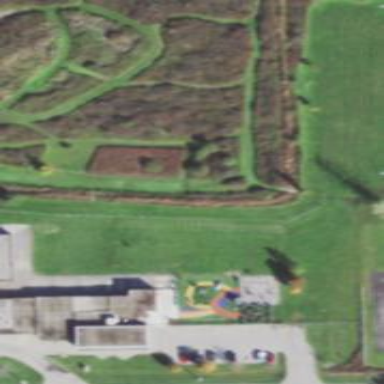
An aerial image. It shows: School.